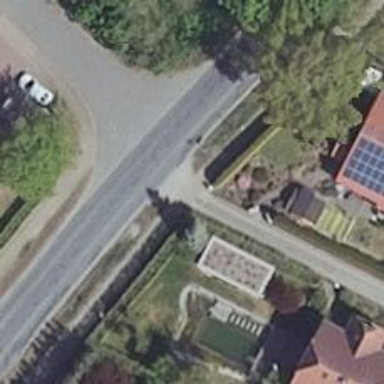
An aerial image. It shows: Service road.